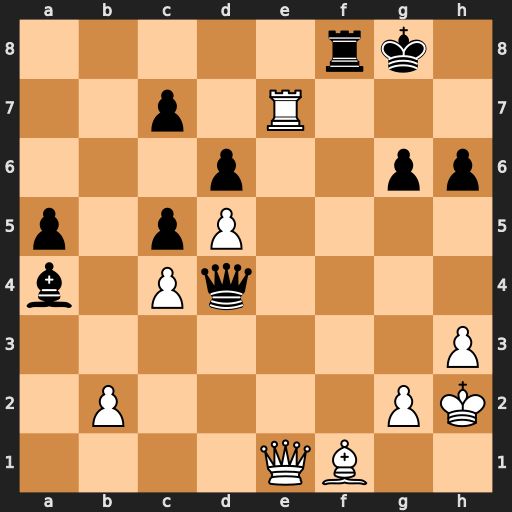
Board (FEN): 5rk1/2p1R3/3p2pp/p1pP4/b1Pq4/7P/1P4PK/4QB2
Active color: w
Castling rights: -
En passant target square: -
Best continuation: Qe6+ Kh8 Qxg6 Qf4+ g3 Qf2+ Bg2